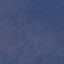
Label: HerbaceousVegetation